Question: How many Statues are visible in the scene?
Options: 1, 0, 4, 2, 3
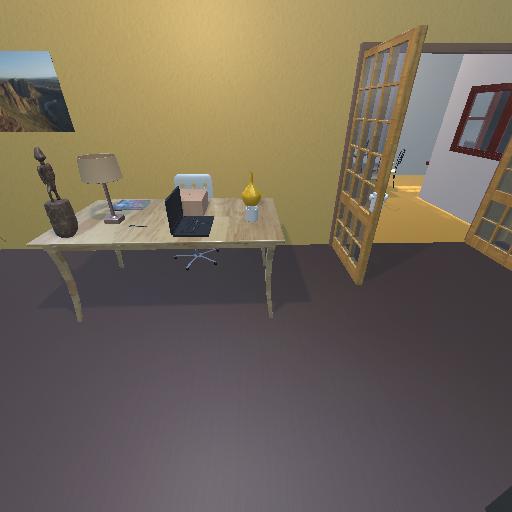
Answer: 1